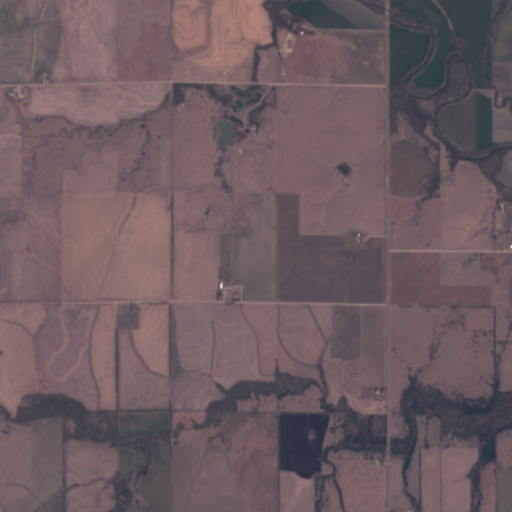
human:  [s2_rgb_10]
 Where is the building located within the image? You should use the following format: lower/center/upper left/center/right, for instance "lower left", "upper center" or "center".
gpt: The building is located in the upper center of the image.
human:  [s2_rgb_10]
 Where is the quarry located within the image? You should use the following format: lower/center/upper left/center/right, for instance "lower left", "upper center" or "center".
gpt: There is no quarry in the image.